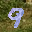
Label: 9